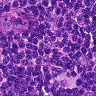
Metastatic tissue present: no